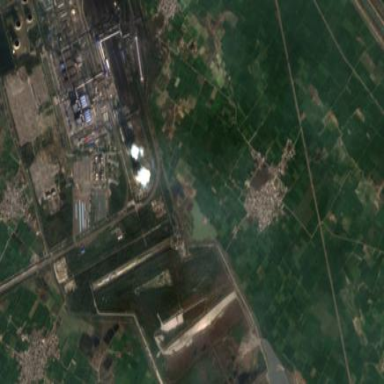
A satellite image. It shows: Power plant.